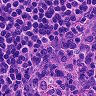
Metastatic tissue present: no